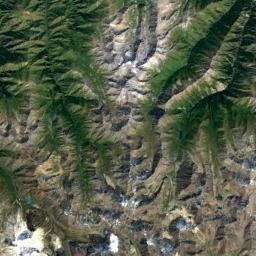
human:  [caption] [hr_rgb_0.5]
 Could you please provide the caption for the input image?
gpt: The folded mountain consists of a number of small ridges and valleys and is covered with some vegetation .

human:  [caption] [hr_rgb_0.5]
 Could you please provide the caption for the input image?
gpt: There are many stones on the mountain .

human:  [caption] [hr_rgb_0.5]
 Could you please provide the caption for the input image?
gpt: The mountain is full of bare land with some green plants .

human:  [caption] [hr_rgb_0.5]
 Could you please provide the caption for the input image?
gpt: This mountain is completely covered by vegetation .

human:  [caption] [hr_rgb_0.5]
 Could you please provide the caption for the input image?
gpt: There are some ridges and green land on the mountain .